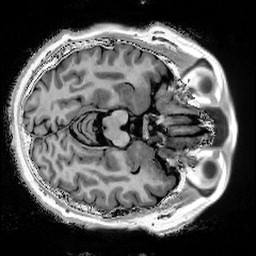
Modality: T1w
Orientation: axial
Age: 66
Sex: male
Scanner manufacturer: siemens
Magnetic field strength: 3 T
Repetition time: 5 s
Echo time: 0.00298 s